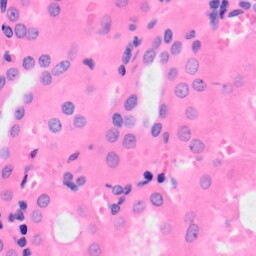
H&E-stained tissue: Kidney